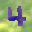
Label: 4